Question: As far as I can see, when using 'override.aes', one needs to "hard code" values in the 'list' argument depending on the order of the legend...
Is it possible to used named vectors instead?
'''
library(ggplot2)
set.seed(1)
df1 <- data.frame(x = 1:25, y_line = rnorm(25, 1, 0.01))
p <- ggplot(df1, aes(x, y_line)) +
geom_line(aes(colour = 'line')) +
geom_point(aes(y = 1, colour = 'point')) +
geom_line(aes(y = 1, color = 'point'), linetype = 'dotted')
# This specifies values by order:
p + guides(colour = guide_legend(override.aes = list(linetype = c('dotted', 'solid'), shape = c(NA, 16))))
# Attempt to use named vectors does not change the output
p + guides(colour = guide_legend(override.aes = list(linetype = c(point = 'dotted', line = 'solid'), shape = c(NA, 16))))
'''
Both result in the same legend:

This is the same when using quoted names.
<URL>
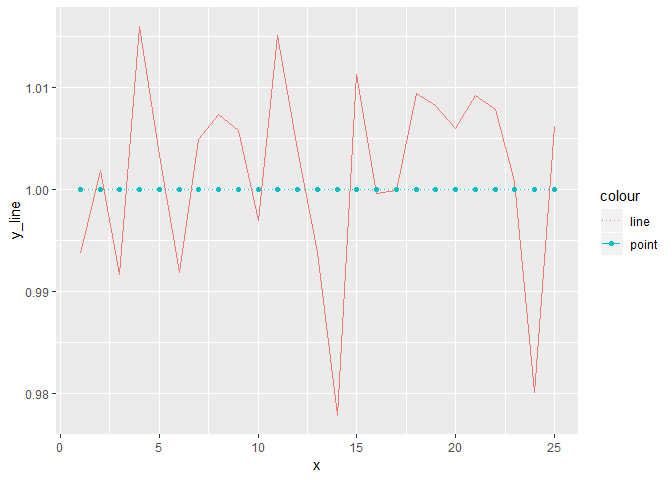
Answer: The legend building part occurs within 'ggplot2:::build_guides' (un-exported function). As you've observed, the names of a named vector in 'override.aes' are ignored during the process. One possible workaround is to insert some code into the function to get the named vector in the correct (based on legend labels) order. I've also added a check for the default aesthetic parameters, for cases where we may want to override the aesthetics for only one or two labels, & leave the rest as default.
Here's the code to be inserted. I've only tried it on linetype, shape, & size. Offhand, linetype is the only case that comes to my mind with both numerical & categorical values, so that's the specific scenario covered below for 'default.aes'.
'''
# define a function that completes each element in the override.aes list if
# it's a named vector, by arranging it in the order used by the legend labels,
# & replacing any unsupplied value with the latest (based on most recent layer)
# default aesthetic value for that specific element
complete.override.aes <- function(gdef, default.aes){
override.aes <- gdef$override.aes
if(!any(sapply(override.aes, function(x) !is.null(names(x))))){
return(gdef)
}
key.label <- gdef$key$.label
for(i in seq_along(override.aes)){
if(!is.null(names(override.aes[[i]]))){
x <- override.aes[[i]][key.label]
default.x <- default.aes[[names(override.aes)[[i]]]]
if(!is.na(default.x)){
x <- dplyr::coalesce(x,
rep(default.x,
times = length(key.label)))
}
names(x) <- NULL
override.aes[[i]] <- x
}
}
gdef$override.aes <- override.aes
gdef
}
# extract default aes associated with each layer in ggplot object,
# combine, & remove duplicates (keep latest where applicable)
default.aes <- sapply(layers, function(x) x$geom$default_aes)
default.aes <- purrr::flatten(default.aes)
default.aes <- default.aes[!duplicated(default.aes, fromLast = TRUE)]
# for linetype (if applicable), map from numeric to string
if(!is.null(default.aes[["linetype"]]) &
is.numeric(default.aes[["linetype"]])){
if(default.aes[["linetype"]] == 0) default.aes[["linetype"]] <- 7
default.aes[["linetype"]] <- c("solid", "dashed", "dotted",
"dotdash", "longdash", "twodash",
"blank")[default.aes[["linetype"]]]
}
gdefs <- lapply(gdefs, complete.override.aes, default.aes)
'''
To use this, run 'trace(ggplot2:::build_guides, edit = TRUE)' and insert the above code after line 32 (i.e. after 'return(zeroGrob())' & before 'gdefs <- guides_merge(gdefs)').
(Alternatively, we can insert the code into our own version of the above function & name it 'build_guides2', define a modified version of 'ggplot2:::ggplot_gtable.ggplot_built' which calls on that instead of 'ggplot2:::build_guides', then a modified version of 'ggplot2:::print.ggplot' which calls on instead of 'ggplot_gtable'. However, this gets unwieldy quickly, takes up a considerable amount of space, & is tangential to the topic at hand, so I'm not going into details for that here.)
Result:
'''
# correct mapping for linetype
p + guides(colour = guide_legend(
override.aes = list(linetype = c(point = 'dotted', line = 'solid'),
shape = c(NA, 16))))
'''
<URL>
'''
# both linetype & shape use named vectors, & specify one value each
# (otherwise linetype defaults to "solid" & shape to 19)
p + guides(colour = guide_legend(
override.aes = list(linetype = c(point = 'dotted'),
shape = c(line = 8))))
'''
<URL>